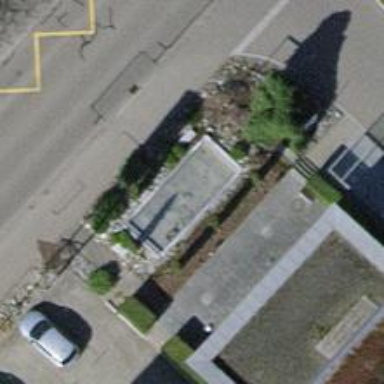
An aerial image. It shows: Fountain.